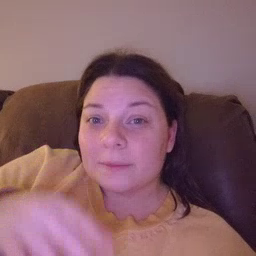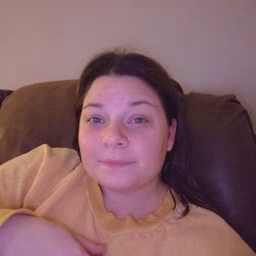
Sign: mom